Aerial crown-view tile of a tropical tree (Barro Colorado Island, Panama), acquired 20241014:
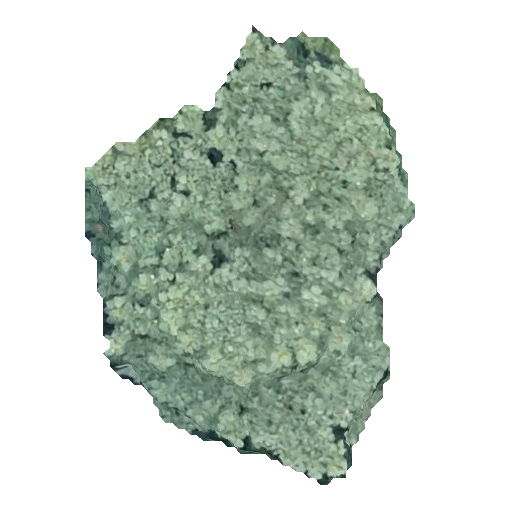
Species: Ochroma pyramidale
GBIF accepted scientific name: Ochroma pyramidale
Crown area: 158.156 m²